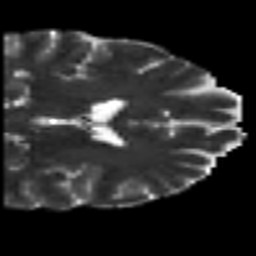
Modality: T2w
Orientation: coronal
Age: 38
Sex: male
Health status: healthy
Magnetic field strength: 3 T
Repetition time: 7 s
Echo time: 0.0926 s